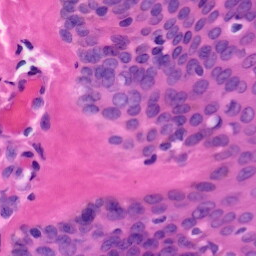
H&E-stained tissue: Skin